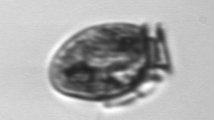
Label: Dinophysis_acuminata